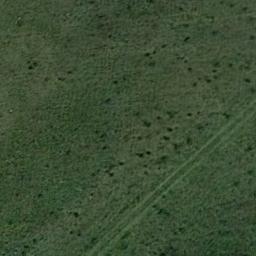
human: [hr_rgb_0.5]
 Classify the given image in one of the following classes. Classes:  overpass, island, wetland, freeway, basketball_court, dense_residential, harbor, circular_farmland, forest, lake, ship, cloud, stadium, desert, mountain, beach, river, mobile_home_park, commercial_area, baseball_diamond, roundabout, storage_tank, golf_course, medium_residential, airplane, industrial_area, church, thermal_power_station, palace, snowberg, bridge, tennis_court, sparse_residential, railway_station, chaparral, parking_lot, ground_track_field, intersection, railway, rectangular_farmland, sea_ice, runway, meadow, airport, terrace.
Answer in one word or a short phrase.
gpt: meadow